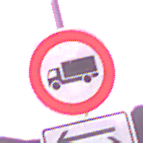
Verkehrszeichen: VerbotFuerKraftfahrzeugeUeberDreiKommaFuenfTonnen
Zusatzzeichen unten: RichtungsangabeDurchPfeile7
Umgebung: Outdoor, Nature
Tageszeit: Dawn
Wetter: PartlyCloudy
Licht: Natural
Jahreszeit: NotSpecified
Kontrast: MediumContrast